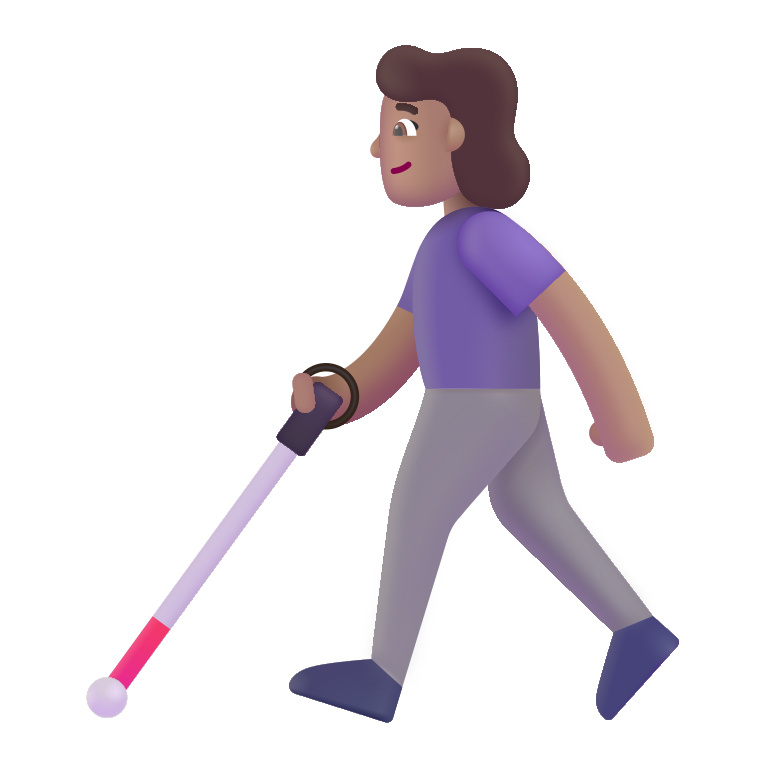
woman with white cane color